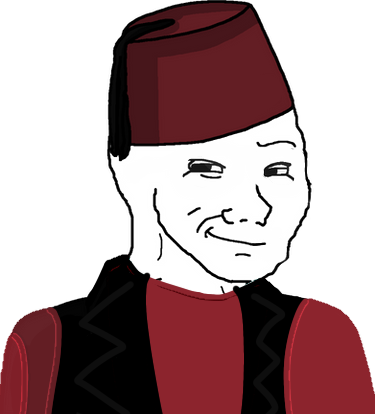
Label: 5_Smugjak